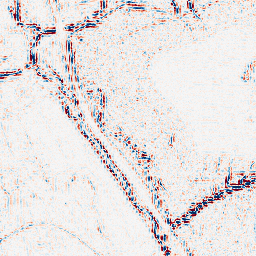
Category: wavelet
Decomposition family: wavelet_reverse_biorthogonal
Decomposition parameters: wavelet: rbio1.3
level: 2
Upsampling method: edge_directed
Upsampling parameters: scale: 2
Upsampling scale: 2